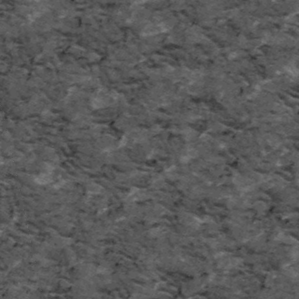
Label: frost